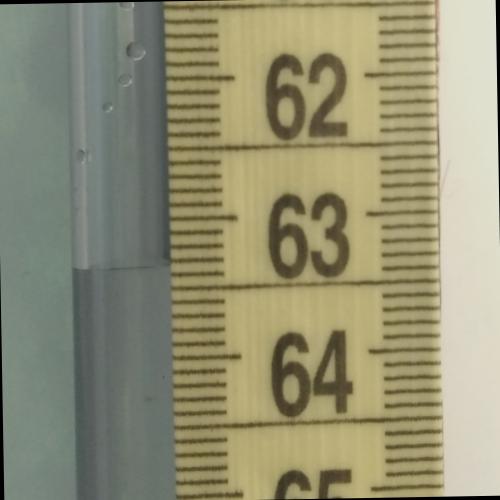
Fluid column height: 63.3 cm